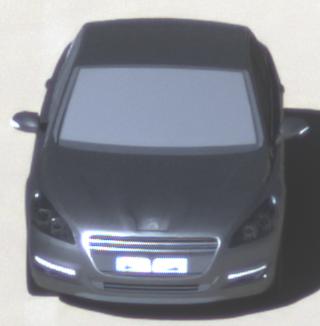
Make: Peugeot
Model: 508 120 VTi
Detailed model: 508 (I) Limousine
Model produced from: 2011/03
Model produced until: 2014/05
Doors: 4
Color: gray
Road condition: dry road
Daytime: morning or afternoon
Contrast: high contrast